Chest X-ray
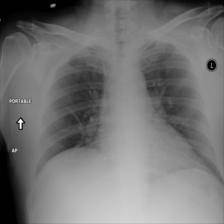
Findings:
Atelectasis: negative
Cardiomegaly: negative
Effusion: negative
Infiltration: negative
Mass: negative
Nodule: negative
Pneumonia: negative
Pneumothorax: negative
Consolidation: negative
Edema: negative
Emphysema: negative
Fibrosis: negative
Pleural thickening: negative
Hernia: negative